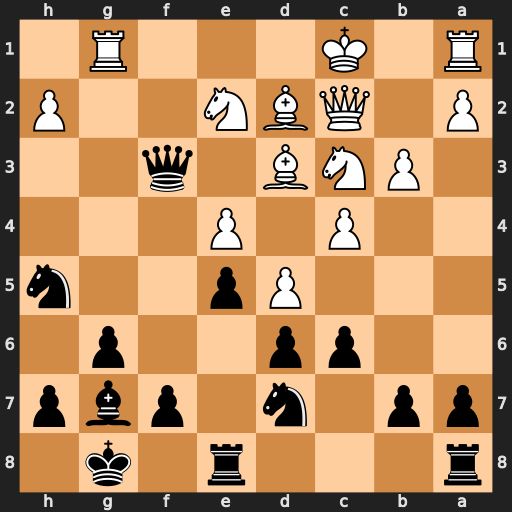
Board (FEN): r3r1k1/pp1n1pbp/2pp2p1/3Pp2n/2P1P3/1PNB1q2/P1QBN2P/R1K3R1
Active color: b
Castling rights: -
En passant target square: -
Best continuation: Nc5 Ng3 Nxd3+